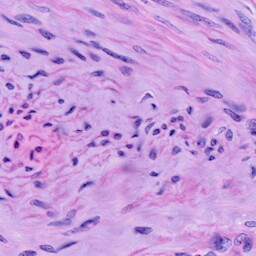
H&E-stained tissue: Cervix